Aerial crown-view tile of a tropical tree (Barro Colorado Island, Panama), acquired 20241014:
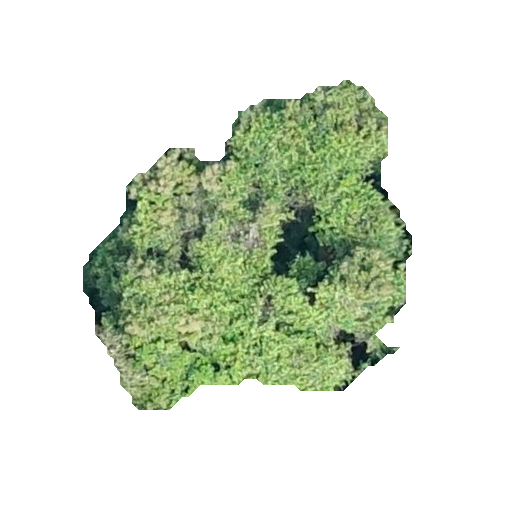
Species: Prioria copaifera
GBIF accepted scientific name: Prioria copaifera
Crown area: 115.894 m²